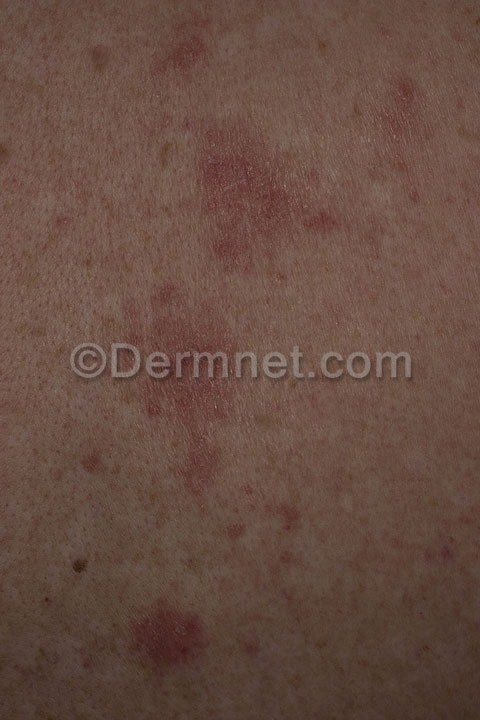
Disease: Eczema Photos